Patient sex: M
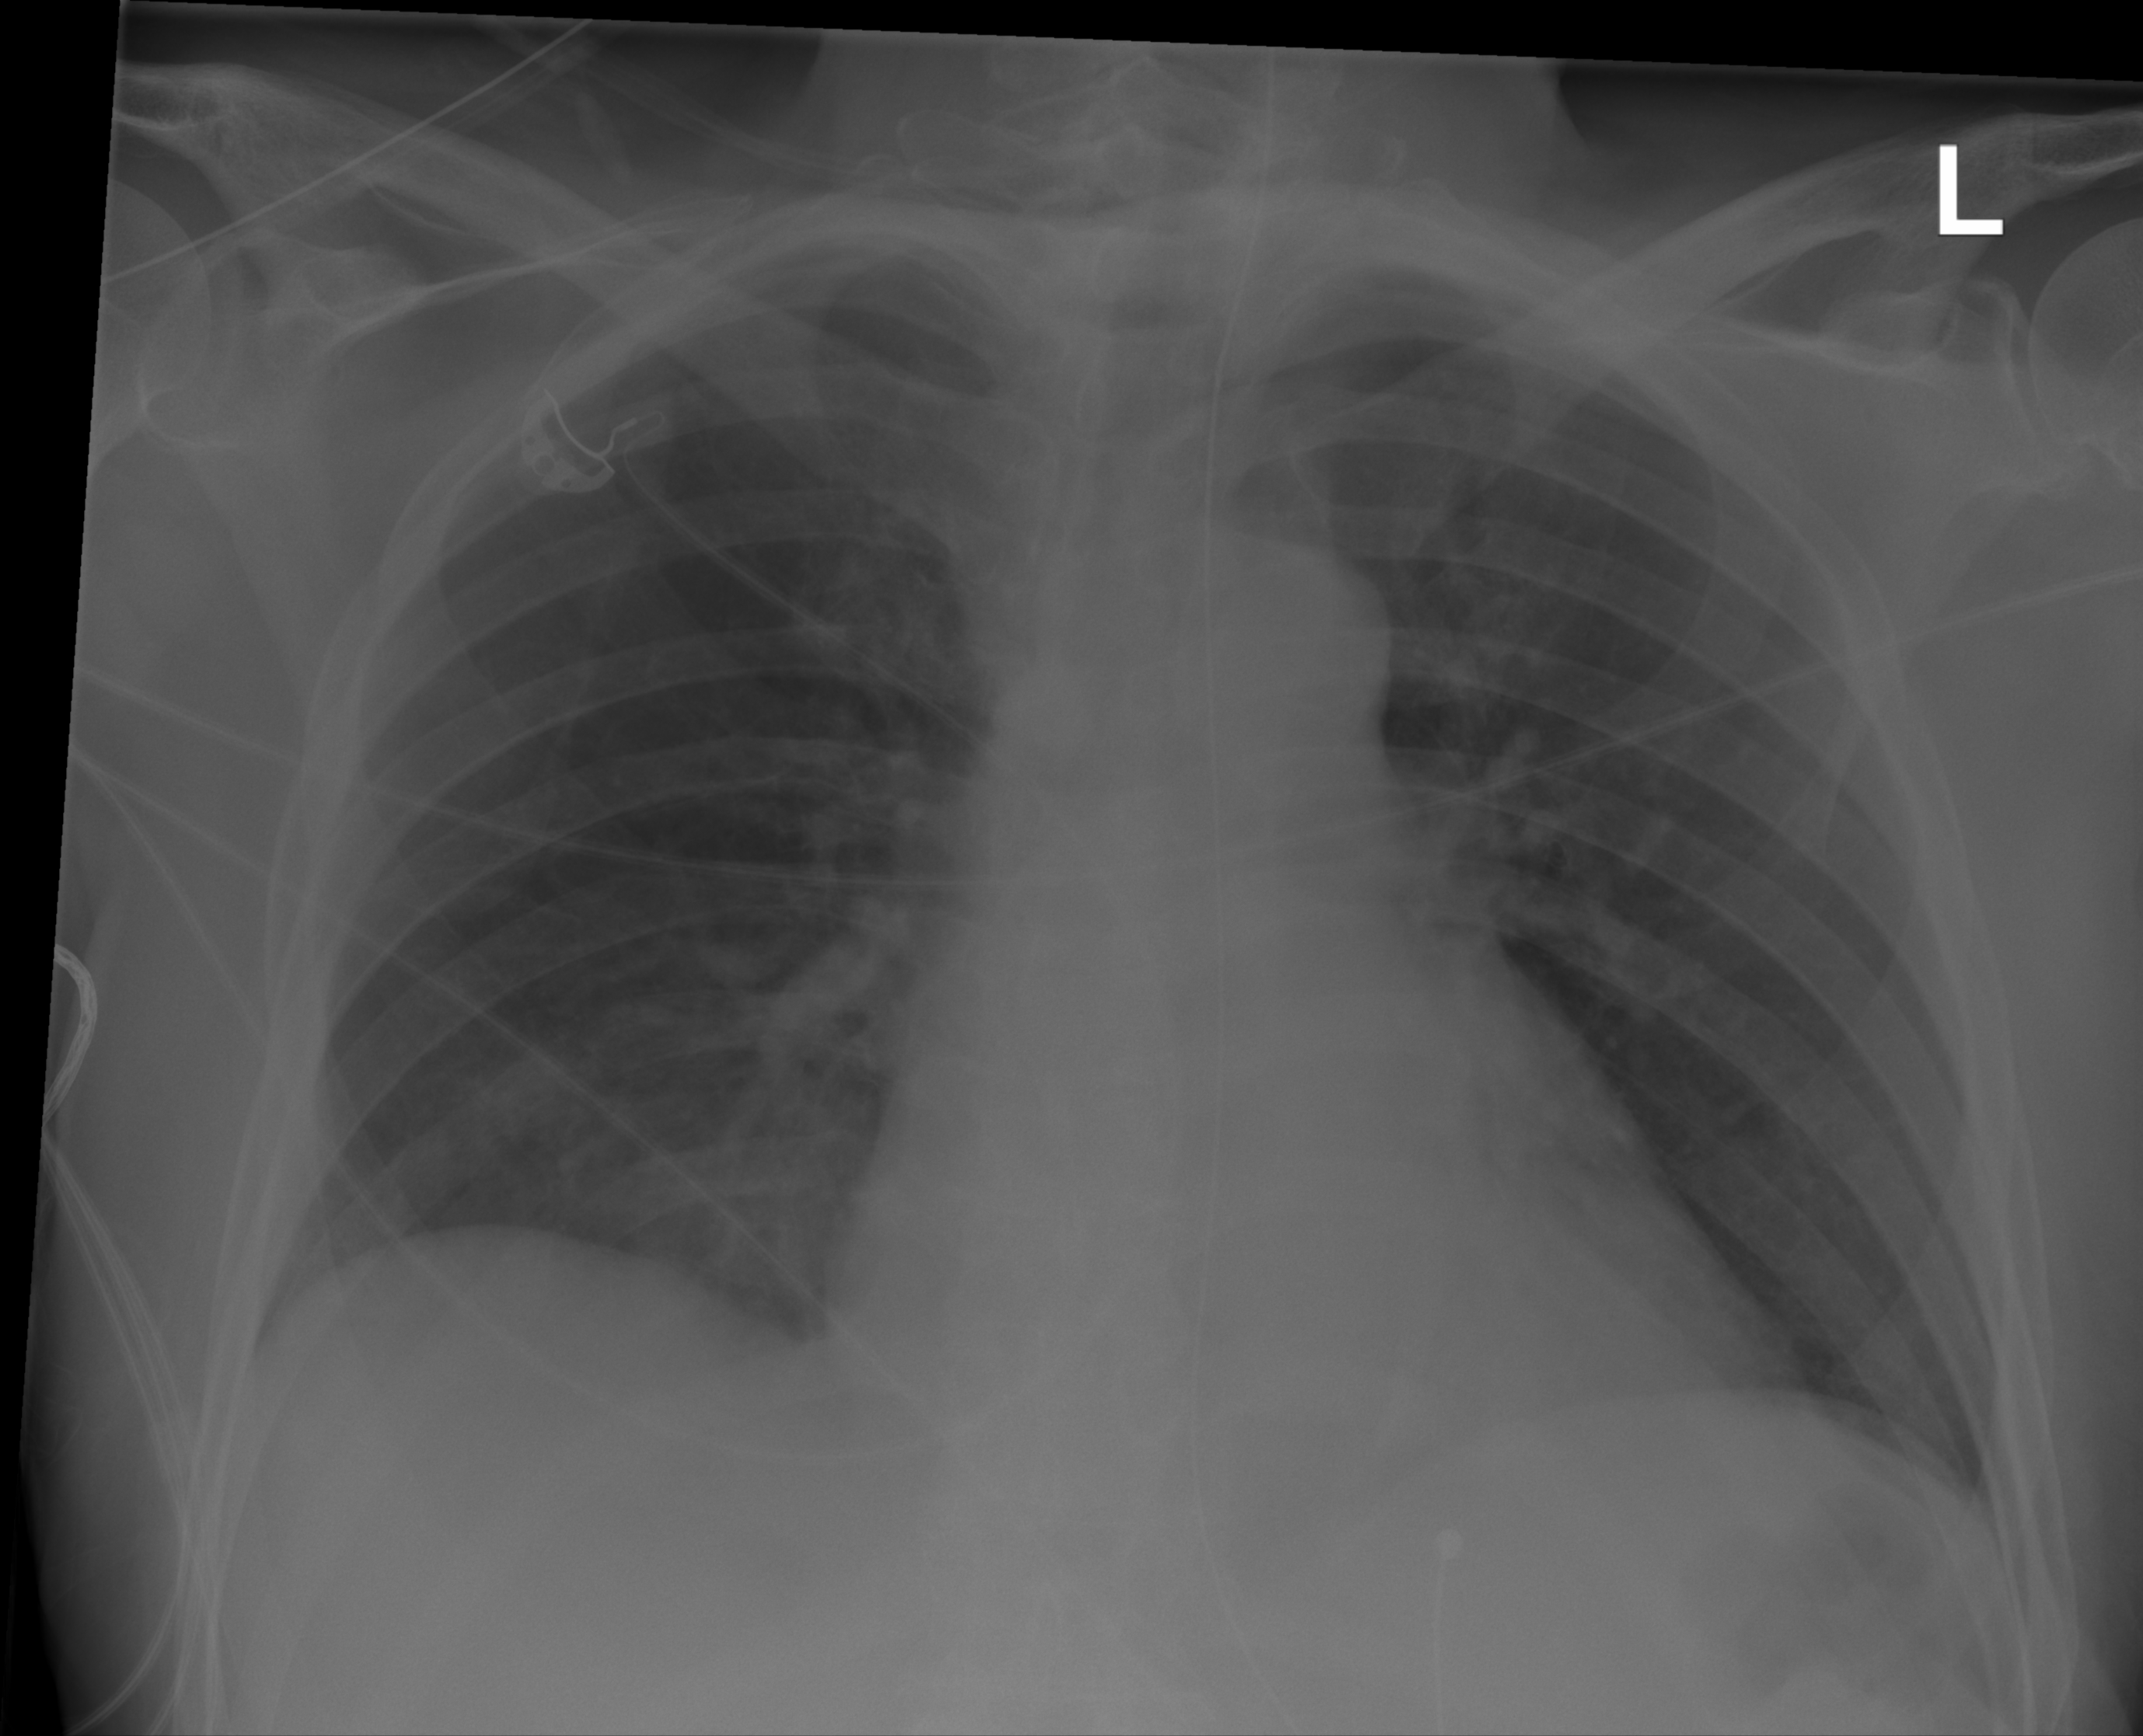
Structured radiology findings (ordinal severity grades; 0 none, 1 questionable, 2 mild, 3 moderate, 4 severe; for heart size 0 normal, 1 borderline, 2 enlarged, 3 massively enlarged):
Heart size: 0
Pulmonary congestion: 0
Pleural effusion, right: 0
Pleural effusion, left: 0
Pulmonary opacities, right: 1
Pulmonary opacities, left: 0
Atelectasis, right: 0
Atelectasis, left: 0